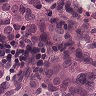
Metastatic tissue present: yes